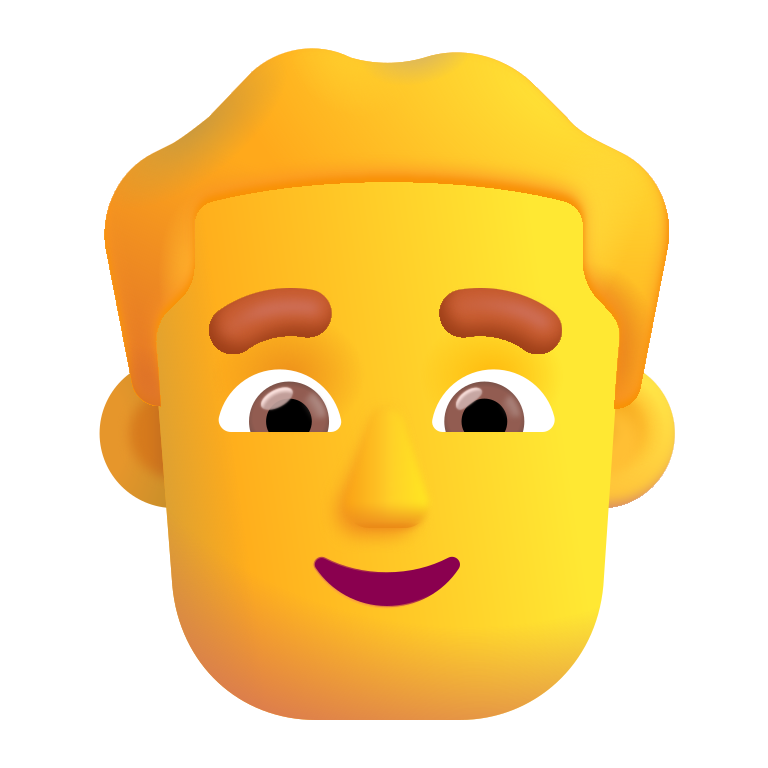
man color default